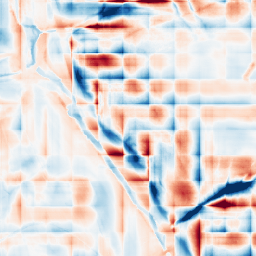
Category: wavelet
Decomposition family: wavelet_dwt
Decomposition parameters: wavelet: db2
level: 5
Upsampling method: quintic
Upsampling parameters: scale: 8
Upsampling scale: 8